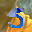
Label: 5